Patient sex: M
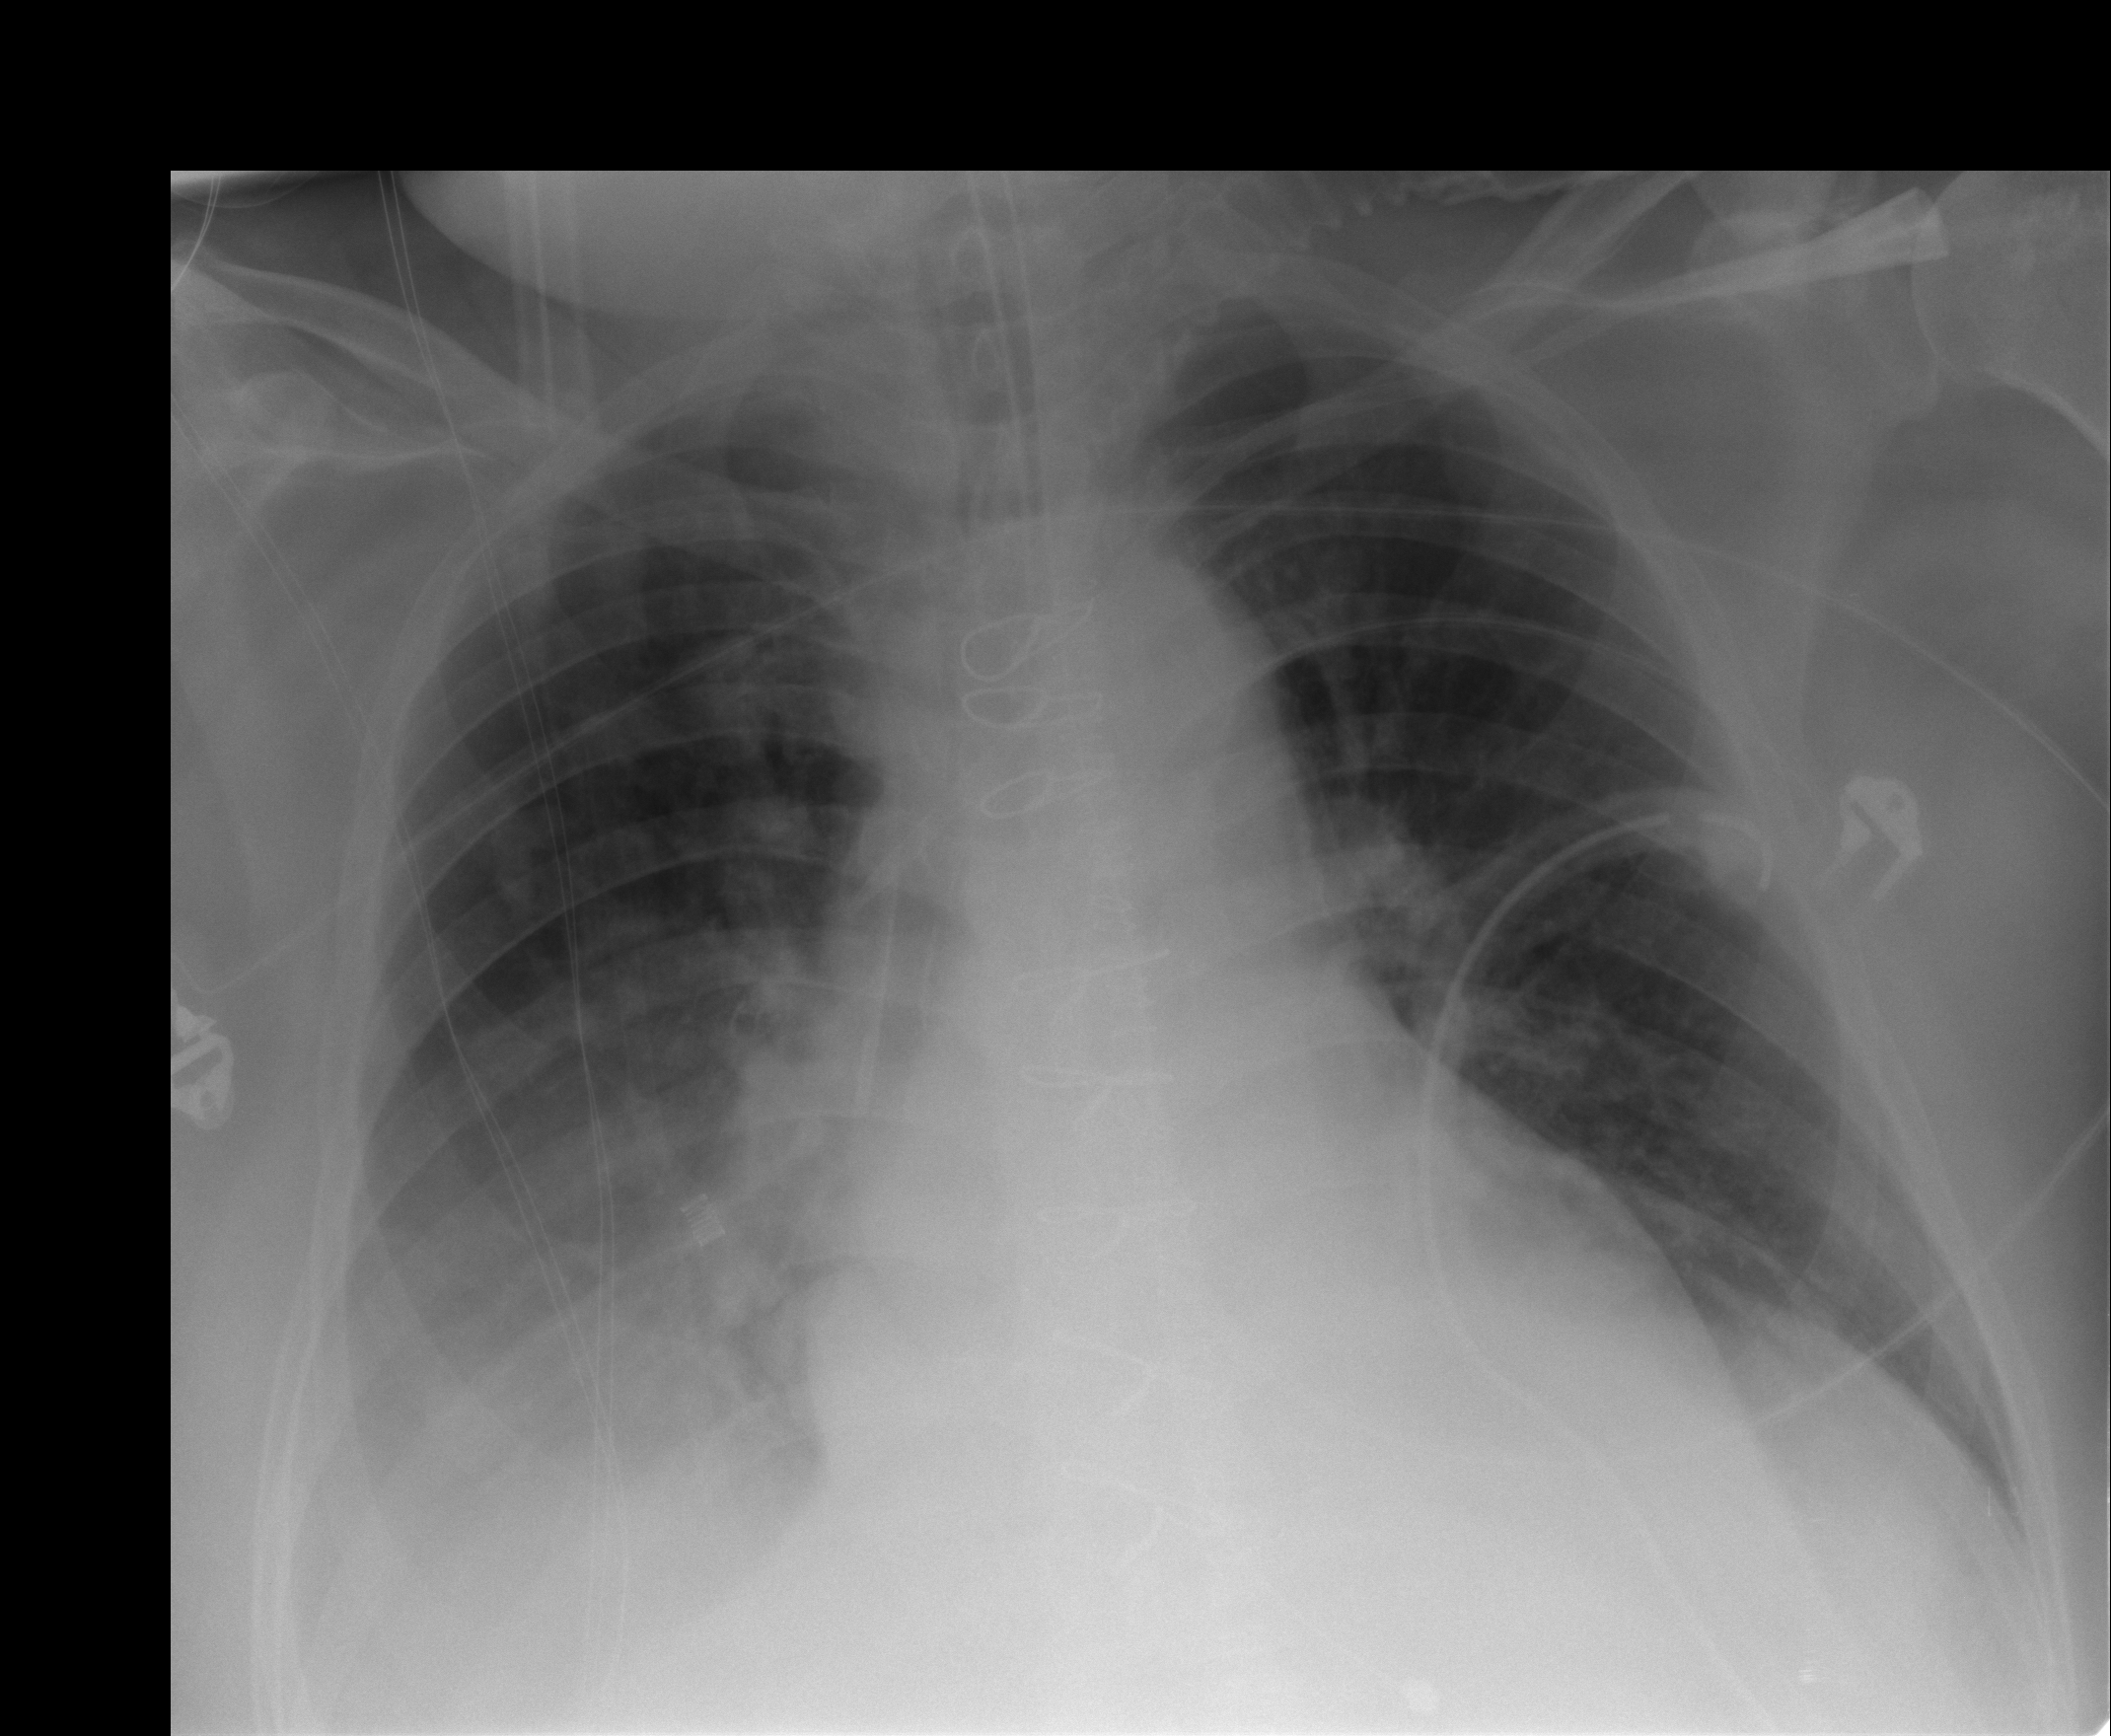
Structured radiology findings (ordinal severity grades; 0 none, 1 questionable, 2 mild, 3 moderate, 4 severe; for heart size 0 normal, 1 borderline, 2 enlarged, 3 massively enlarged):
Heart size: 0
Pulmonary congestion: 1
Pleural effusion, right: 3
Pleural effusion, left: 0
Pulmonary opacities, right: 2
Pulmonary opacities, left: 0
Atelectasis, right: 2
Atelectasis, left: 2